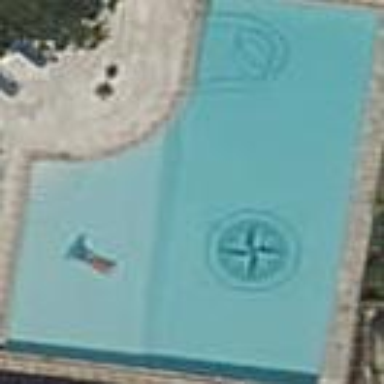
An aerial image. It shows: Swimming pool located in leisure land.